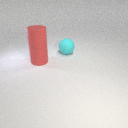
large red rubber cylinder above large red rubber cylinder